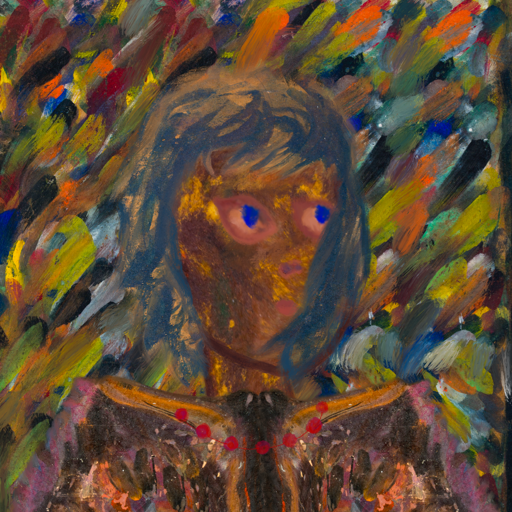
Background: An_Impression, Head And Neck Side: Comrade, Face Side: Mother_And_Son_Mother, Bust: Gypsy_Queen, Hair Side: In_The_Sun, Head Accessory: Blank, Second Necklace: Blank, Necklace: Irani_3, Baby: Blank